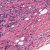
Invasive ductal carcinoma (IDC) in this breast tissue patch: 0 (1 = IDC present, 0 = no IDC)